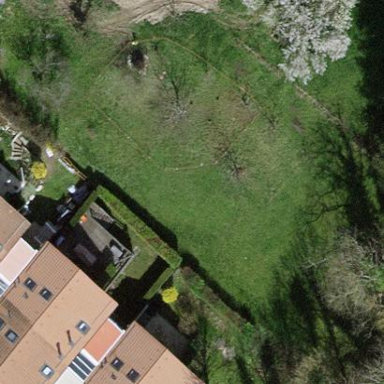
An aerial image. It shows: Garden surrounded by fence.